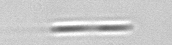
Label: Leptocylindrus